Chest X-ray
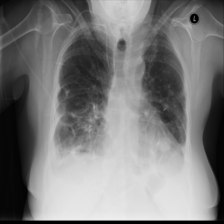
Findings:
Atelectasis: negative
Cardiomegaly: negative
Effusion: negative
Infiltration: negative
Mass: negative
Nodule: positive
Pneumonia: negative
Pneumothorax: negative
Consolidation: negative
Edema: negative
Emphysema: negative
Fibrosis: negative
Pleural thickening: negative
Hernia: negative